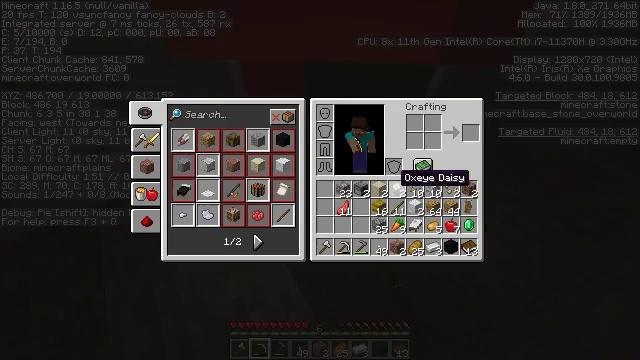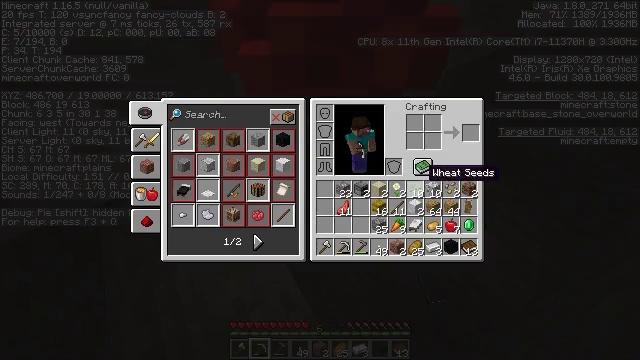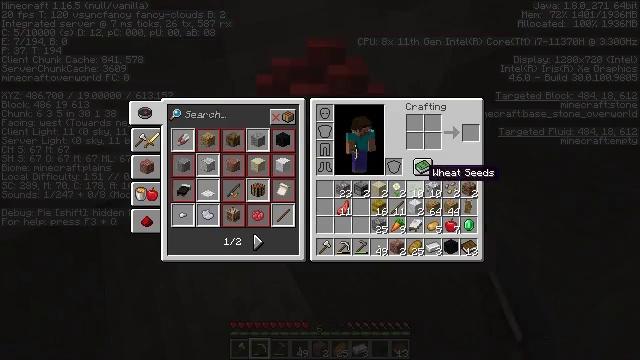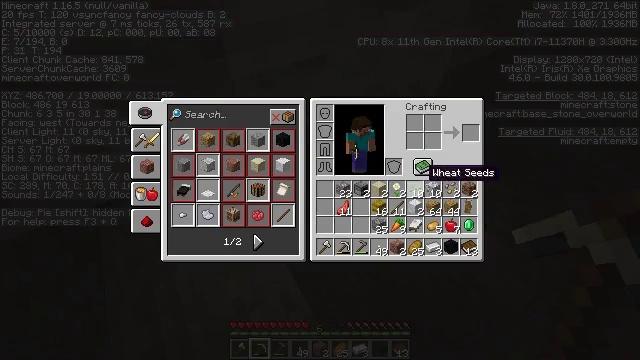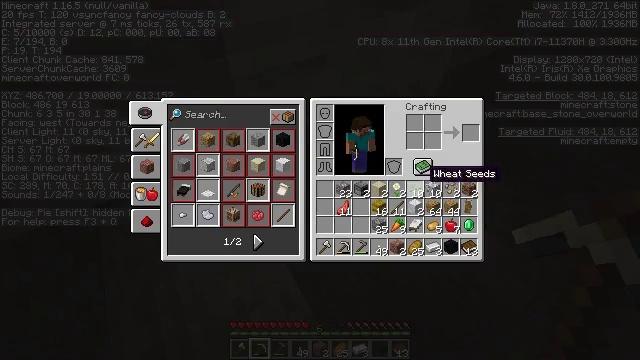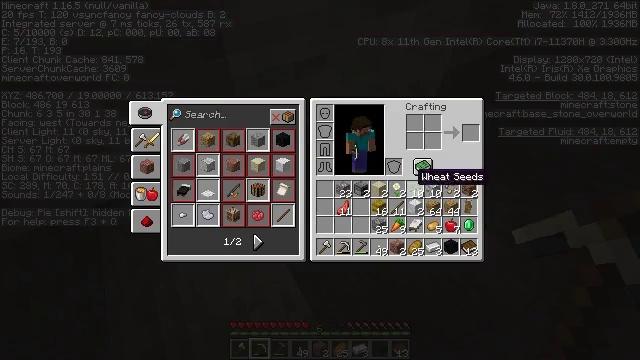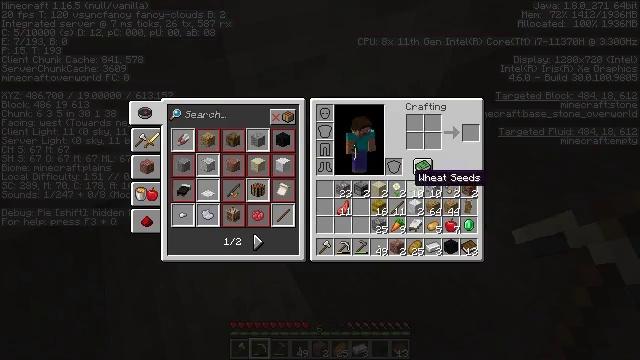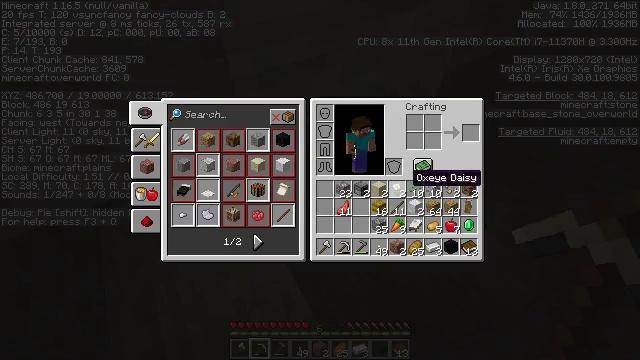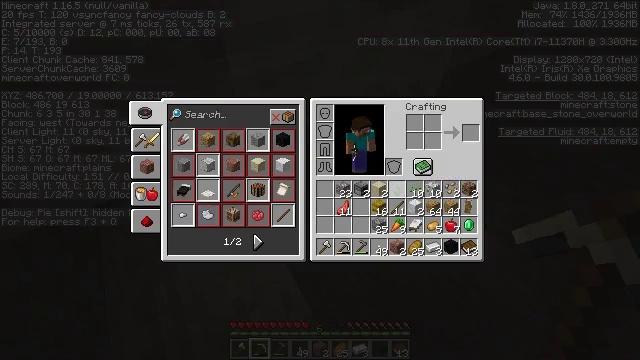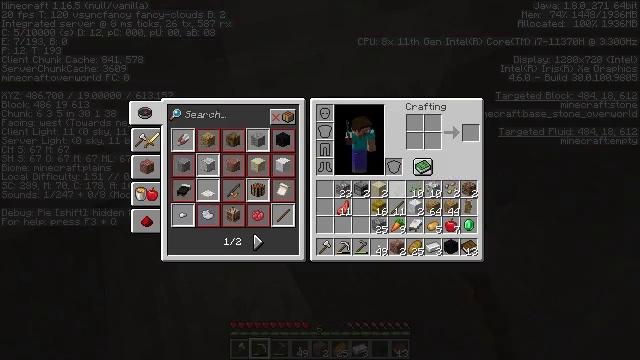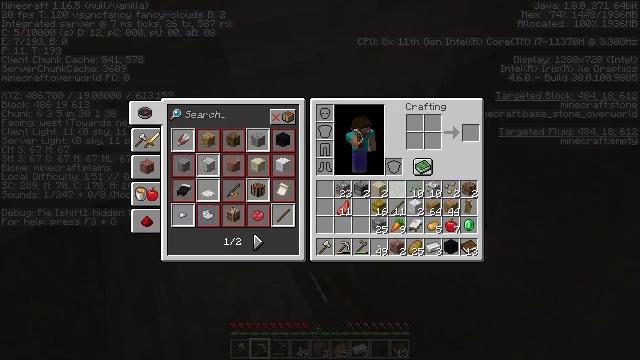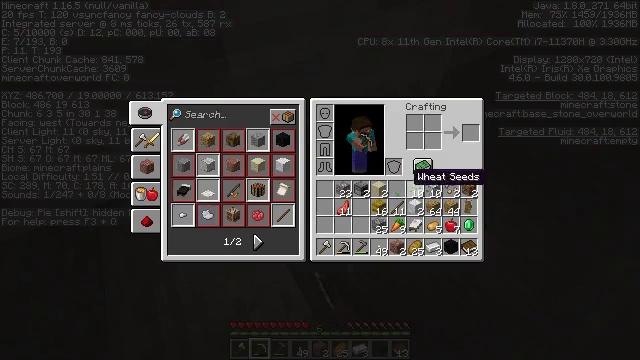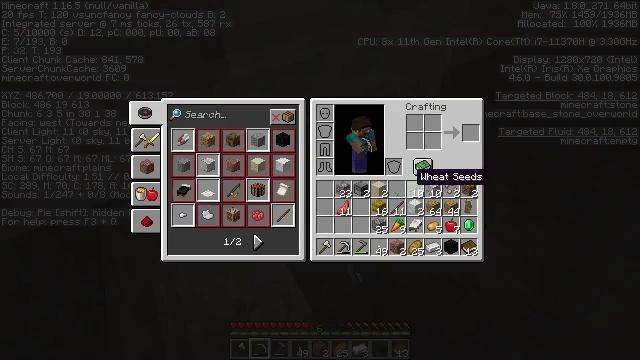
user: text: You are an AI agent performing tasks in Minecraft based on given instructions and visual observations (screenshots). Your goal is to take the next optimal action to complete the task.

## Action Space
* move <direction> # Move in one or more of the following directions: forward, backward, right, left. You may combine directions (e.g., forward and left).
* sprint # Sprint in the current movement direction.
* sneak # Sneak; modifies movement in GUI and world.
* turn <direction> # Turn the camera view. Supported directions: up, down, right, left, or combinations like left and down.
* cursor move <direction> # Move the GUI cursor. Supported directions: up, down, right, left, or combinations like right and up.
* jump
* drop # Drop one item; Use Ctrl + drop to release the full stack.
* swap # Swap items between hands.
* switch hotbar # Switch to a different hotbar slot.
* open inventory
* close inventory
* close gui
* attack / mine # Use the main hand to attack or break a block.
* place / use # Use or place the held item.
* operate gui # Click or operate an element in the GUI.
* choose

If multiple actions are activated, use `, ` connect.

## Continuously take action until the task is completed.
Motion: motion action
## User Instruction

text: Remove an oxeye daisy from the inventory.
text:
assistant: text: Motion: sprint, cursor move right, open gui
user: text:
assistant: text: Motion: sprint
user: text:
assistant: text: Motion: sprint
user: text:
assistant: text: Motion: sprint
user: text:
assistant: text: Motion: sprint, cursor move left
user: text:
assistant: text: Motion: sprint
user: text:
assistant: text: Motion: sprint
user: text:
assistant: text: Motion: sprint, drop
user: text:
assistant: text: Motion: sprint, drop
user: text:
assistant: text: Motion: sprint, drop
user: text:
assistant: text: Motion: sprint, drop
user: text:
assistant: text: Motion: sprint
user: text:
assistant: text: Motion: sprint